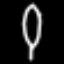
Label: leaf